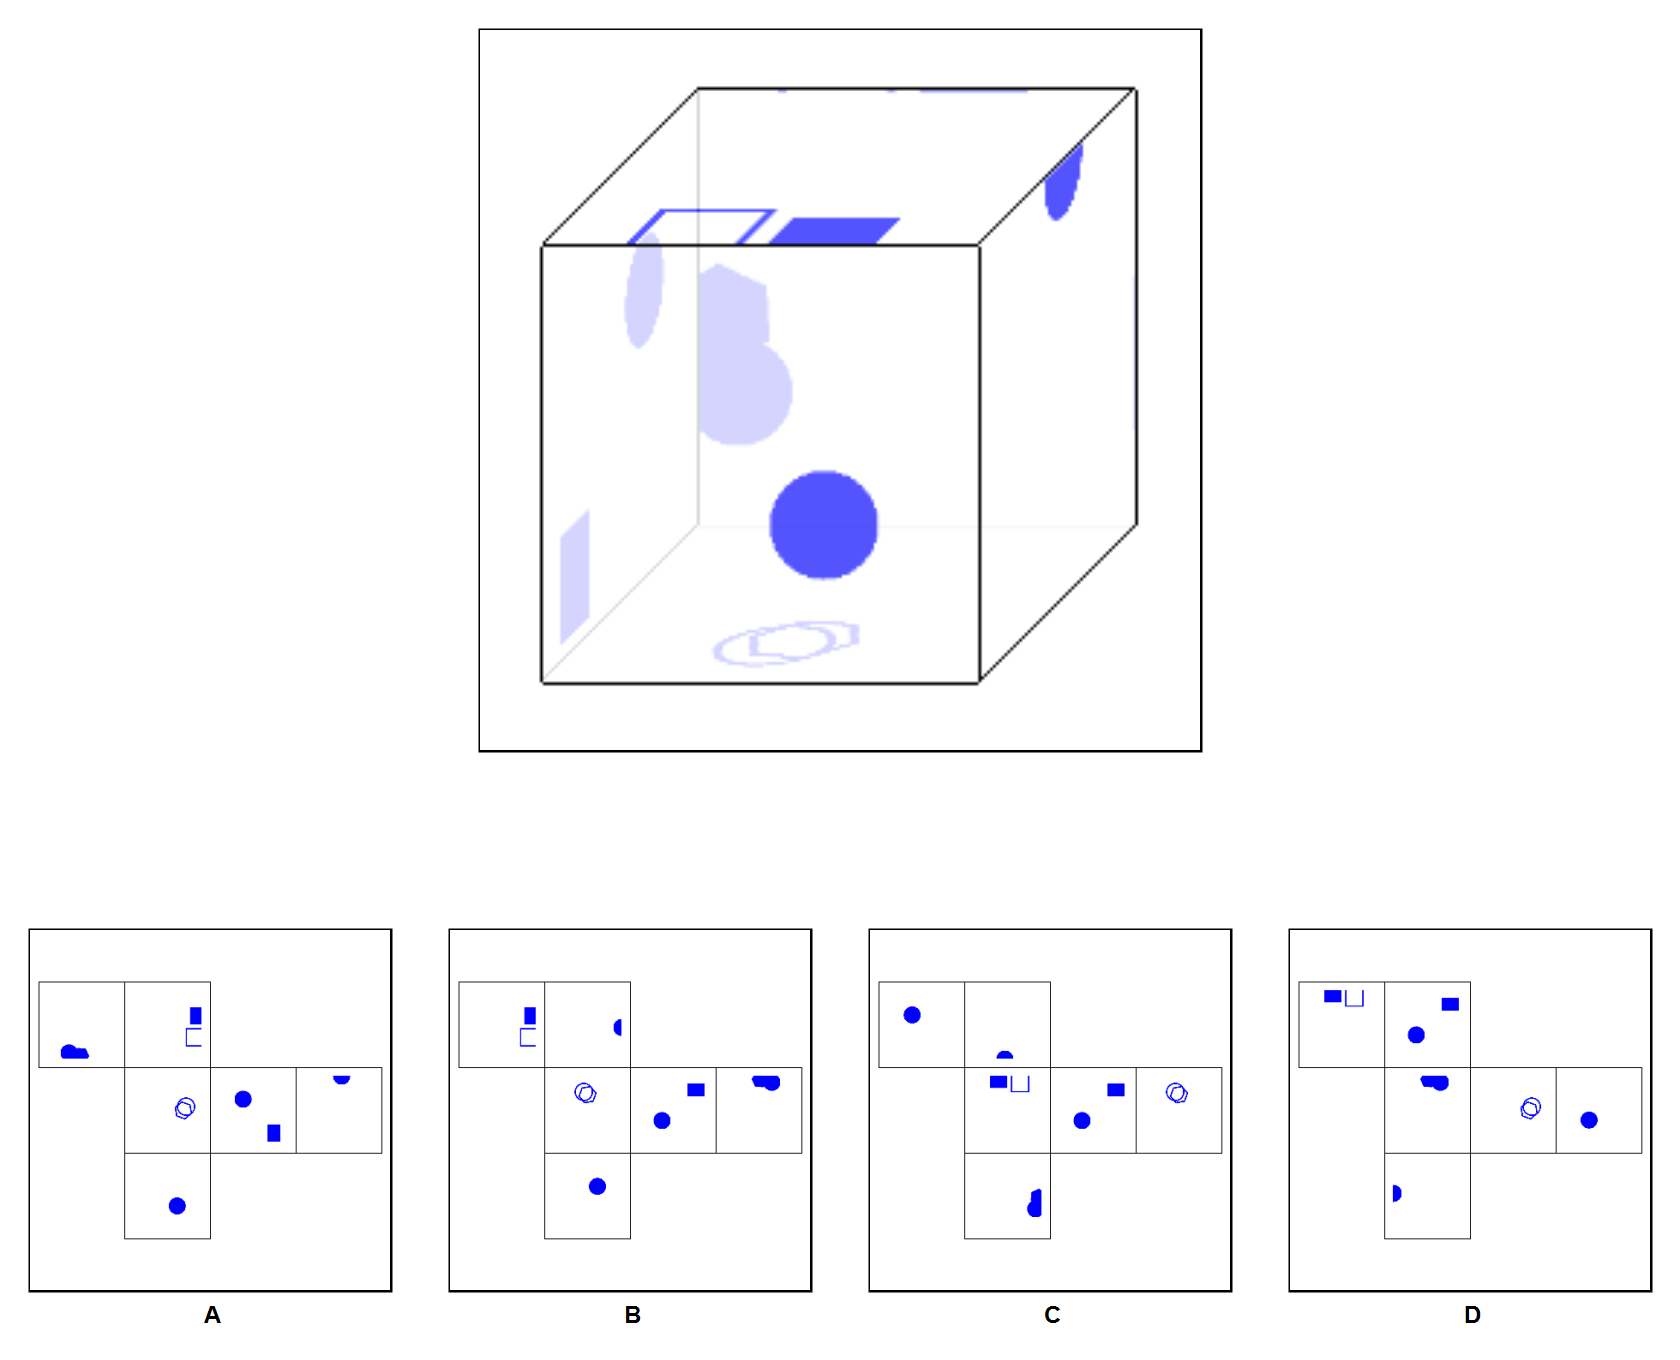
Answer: D